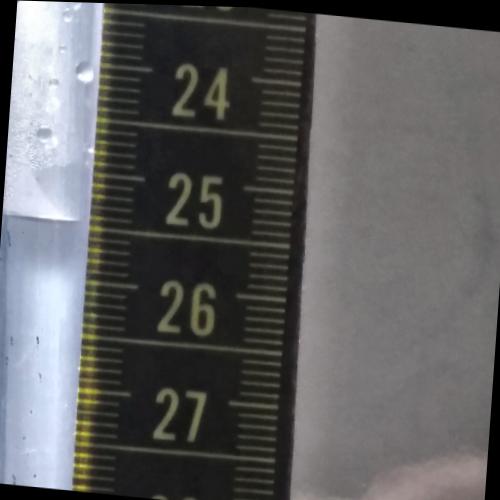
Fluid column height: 25.5 cm